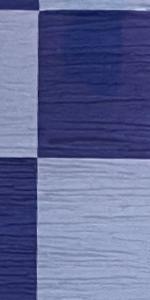
Label: Empty